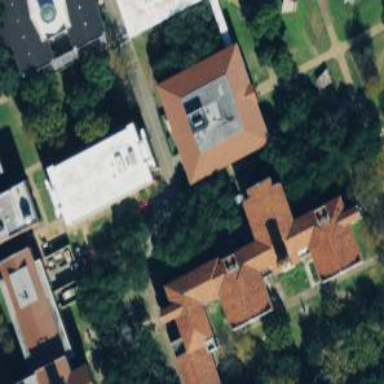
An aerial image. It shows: University building.